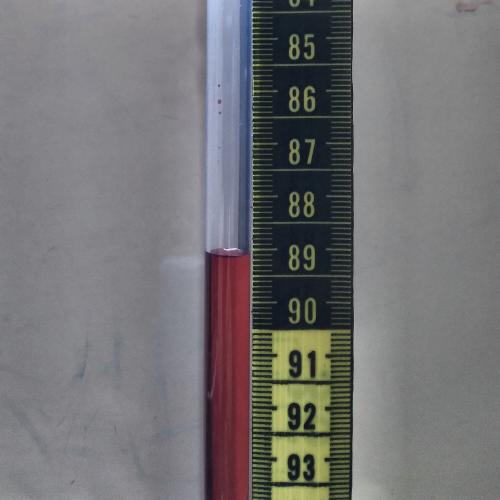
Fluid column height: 89.1 cm